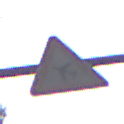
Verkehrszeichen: FlugbetriebRechts
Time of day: MorningAfternoon
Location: Outdoor (Urban)
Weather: Overcast
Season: NotSpecified
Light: Natural